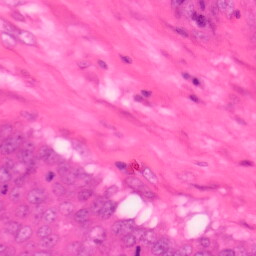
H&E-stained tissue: Colon